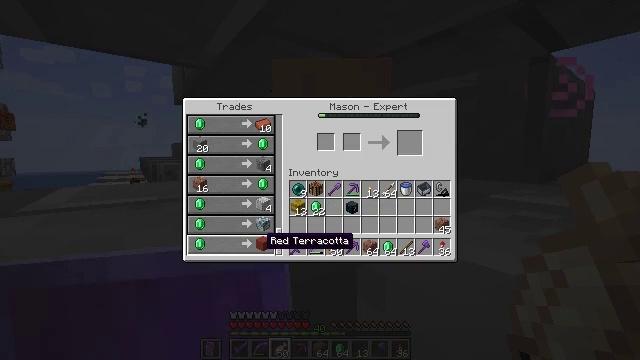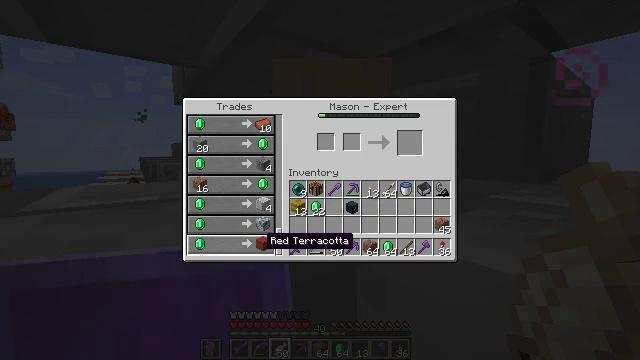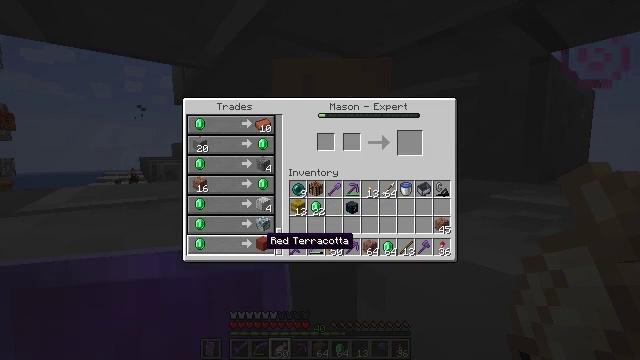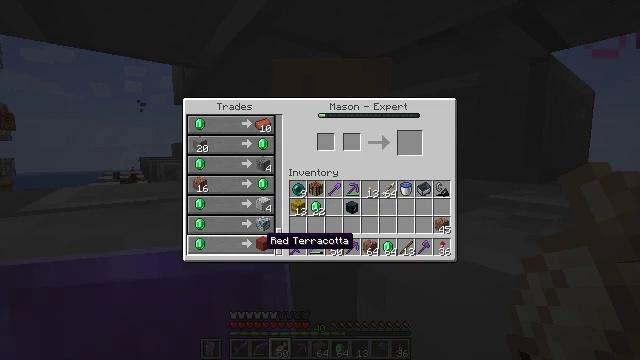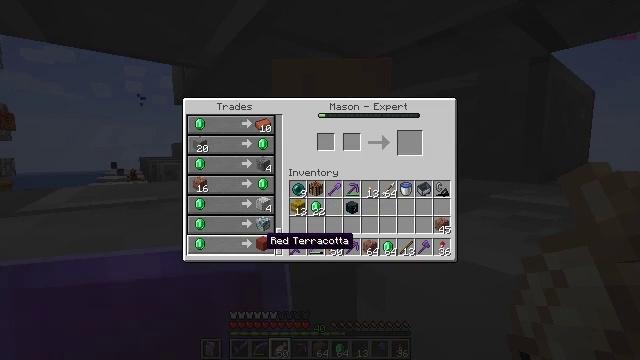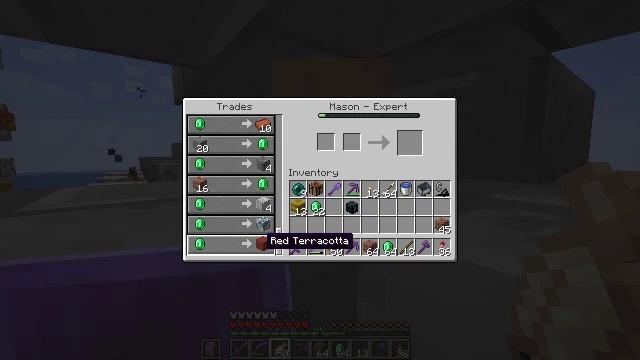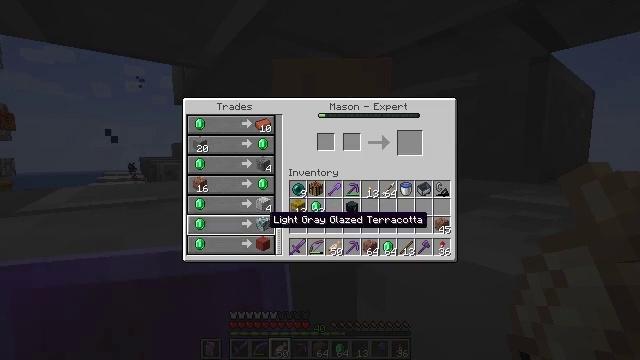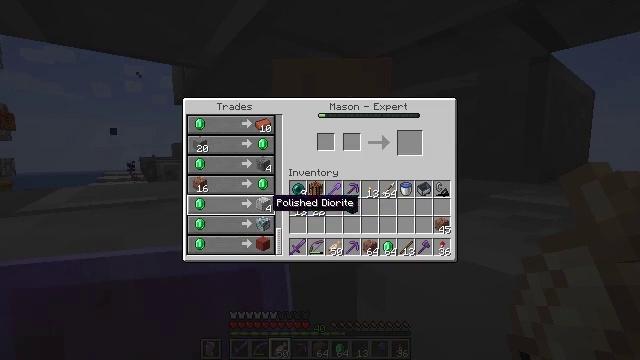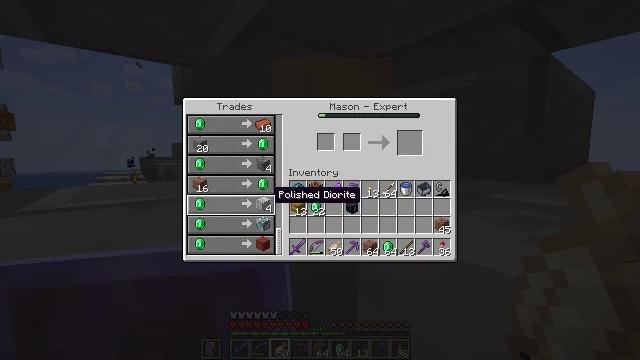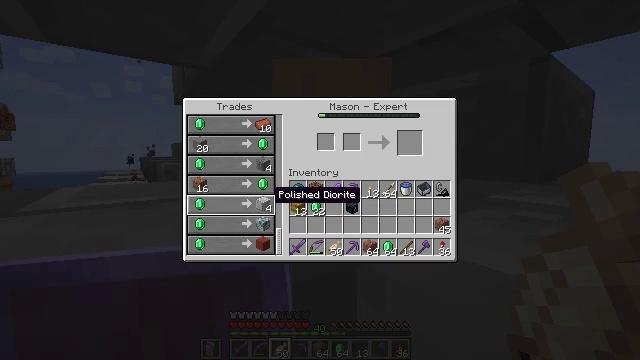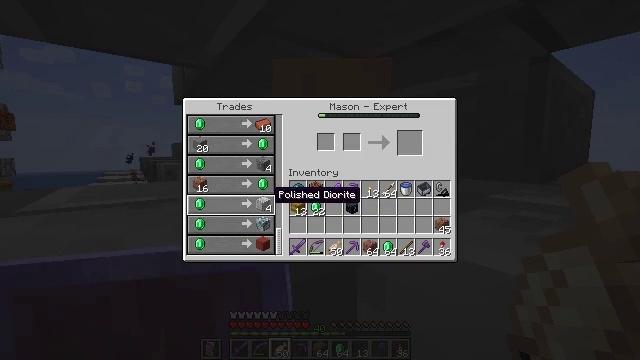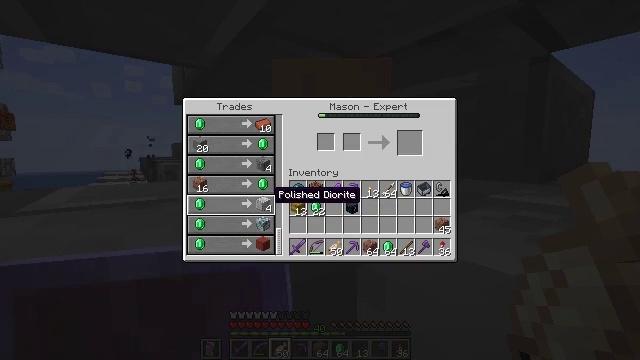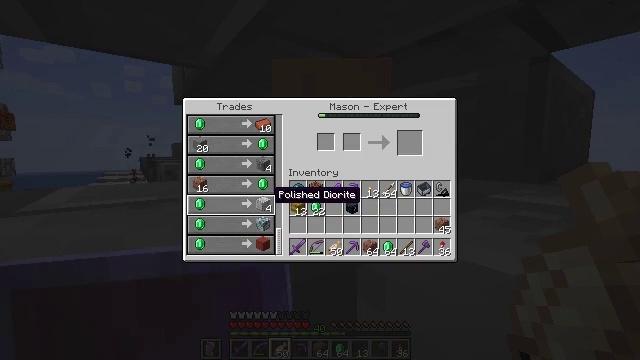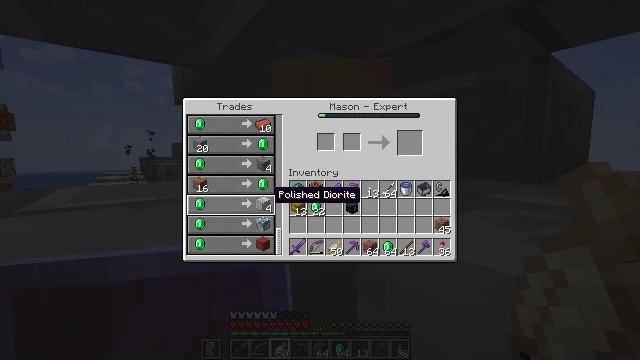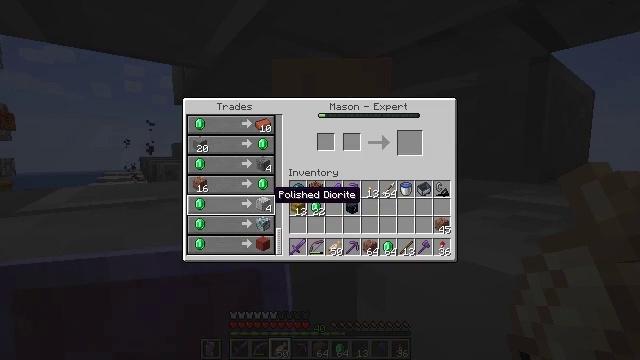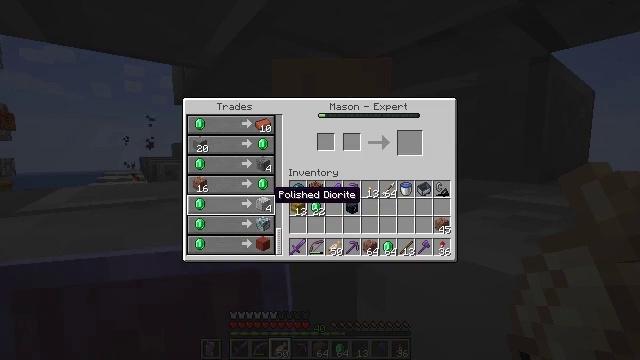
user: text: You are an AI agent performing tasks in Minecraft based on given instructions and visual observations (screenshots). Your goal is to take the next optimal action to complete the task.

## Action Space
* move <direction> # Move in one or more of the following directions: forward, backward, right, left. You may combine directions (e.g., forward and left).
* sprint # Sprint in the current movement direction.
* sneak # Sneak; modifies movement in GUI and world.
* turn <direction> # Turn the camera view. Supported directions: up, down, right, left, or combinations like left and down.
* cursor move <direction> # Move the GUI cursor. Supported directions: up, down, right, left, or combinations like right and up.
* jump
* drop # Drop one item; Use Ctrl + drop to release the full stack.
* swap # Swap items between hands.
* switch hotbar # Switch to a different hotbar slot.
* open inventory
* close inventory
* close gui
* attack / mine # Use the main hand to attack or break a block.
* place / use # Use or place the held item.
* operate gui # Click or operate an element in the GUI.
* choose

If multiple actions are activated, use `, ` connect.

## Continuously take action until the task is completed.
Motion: motion action
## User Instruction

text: craft item red terracotta
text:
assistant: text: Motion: no_op
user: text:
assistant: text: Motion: no_op
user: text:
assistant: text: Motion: no_op
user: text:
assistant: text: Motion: no_op
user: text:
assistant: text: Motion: no_op
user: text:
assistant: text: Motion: turn up
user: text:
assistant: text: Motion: turn up
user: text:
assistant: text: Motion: turn up
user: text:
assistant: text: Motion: no_op
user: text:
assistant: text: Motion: no_op
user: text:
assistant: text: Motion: no_op
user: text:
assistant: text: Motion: no_op
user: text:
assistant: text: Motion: no_op
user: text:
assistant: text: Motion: no_op
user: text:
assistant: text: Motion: no_op
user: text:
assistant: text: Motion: no_op
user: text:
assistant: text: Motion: no_op
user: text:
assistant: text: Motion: no_op
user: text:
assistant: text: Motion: no_op
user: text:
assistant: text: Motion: no_op
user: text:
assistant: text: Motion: no_op
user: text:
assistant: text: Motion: turn left
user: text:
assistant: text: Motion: turn left and down
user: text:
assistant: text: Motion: no_op
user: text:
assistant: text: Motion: no_op
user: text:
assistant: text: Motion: no_op
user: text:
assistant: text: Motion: turn down
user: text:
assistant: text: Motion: turn down
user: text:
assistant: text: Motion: no_op
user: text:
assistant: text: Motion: no_op